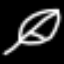
Label: leaf